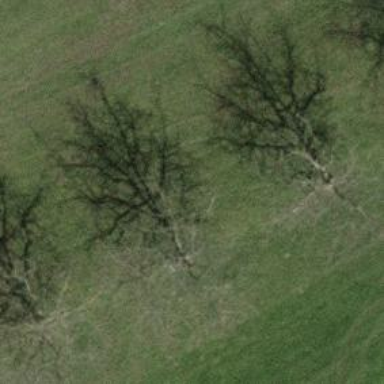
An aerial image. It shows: Single tag "natural: tree."